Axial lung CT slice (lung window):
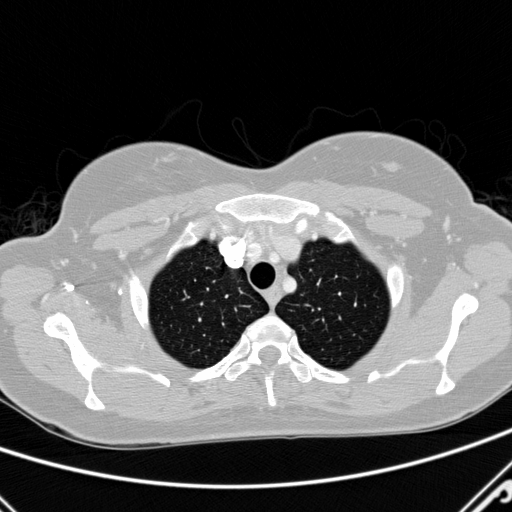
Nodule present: no